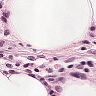
Metastatic tissue present: no